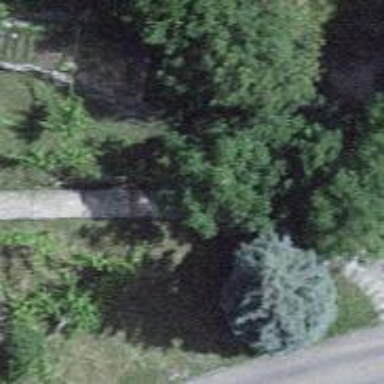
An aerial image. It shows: Set of steps on the road.